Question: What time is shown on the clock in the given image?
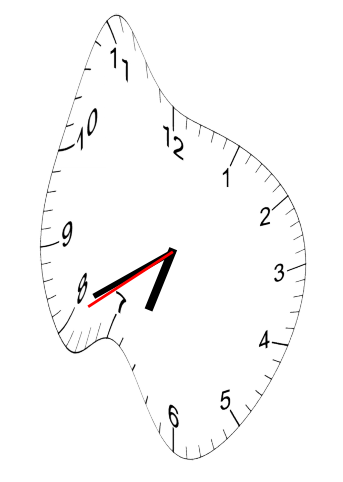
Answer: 06:40:40